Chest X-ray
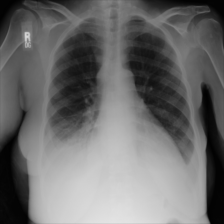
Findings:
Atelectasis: negative
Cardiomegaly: negative
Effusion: positive
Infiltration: positive
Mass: negative
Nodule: negative
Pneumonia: negative
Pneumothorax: negative
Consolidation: negative
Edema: negative
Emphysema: negative
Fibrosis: negative
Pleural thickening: negative
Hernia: negative